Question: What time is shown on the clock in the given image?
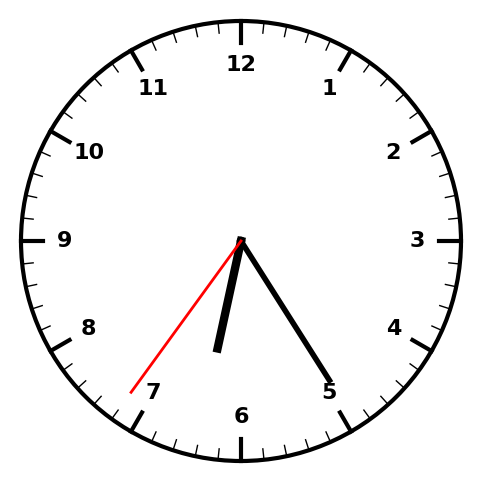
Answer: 06:24:36